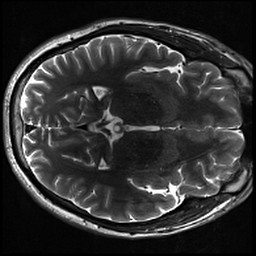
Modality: inplaneT2
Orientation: axial